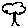
Label: tree